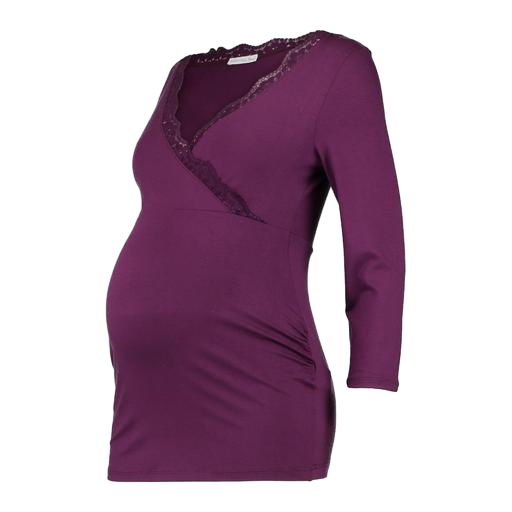
purple faux-wrap jersey shirt, purple jersey surplice, purple long-sleeved jersey nightshirt, white background